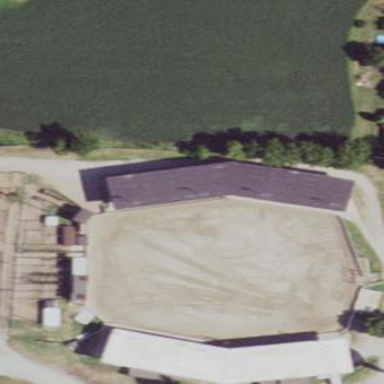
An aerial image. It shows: Equestrian pitch for leisure land use.